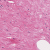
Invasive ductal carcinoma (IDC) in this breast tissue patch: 0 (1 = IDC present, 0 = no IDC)